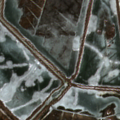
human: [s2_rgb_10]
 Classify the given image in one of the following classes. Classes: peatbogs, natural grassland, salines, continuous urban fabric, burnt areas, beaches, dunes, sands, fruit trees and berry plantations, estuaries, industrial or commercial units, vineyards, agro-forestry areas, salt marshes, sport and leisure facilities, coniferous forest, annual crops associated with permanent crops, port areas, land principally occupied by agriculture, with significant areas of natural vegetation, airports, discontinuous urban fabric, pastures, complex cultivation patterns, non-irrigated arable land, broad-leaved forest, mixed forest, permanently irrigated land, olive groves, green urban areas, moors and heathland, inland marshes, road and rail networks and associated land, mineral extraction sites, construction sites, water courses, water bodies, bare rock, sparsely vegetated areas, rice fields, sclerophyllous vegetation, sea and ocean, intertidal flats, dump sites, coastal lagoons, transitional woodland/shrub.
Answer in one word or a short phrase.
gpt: pastures, water bodies